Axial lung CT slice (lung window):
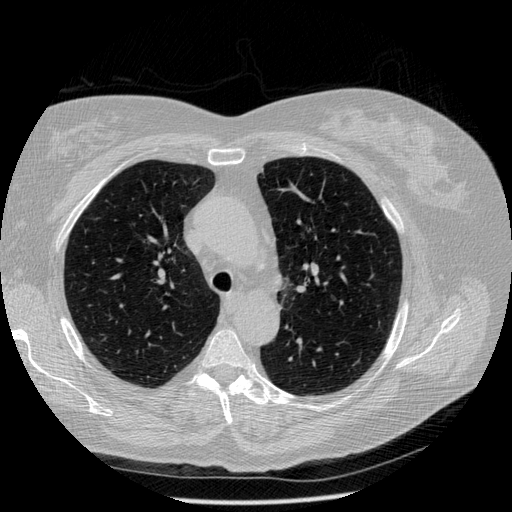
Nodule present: no